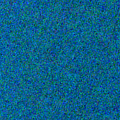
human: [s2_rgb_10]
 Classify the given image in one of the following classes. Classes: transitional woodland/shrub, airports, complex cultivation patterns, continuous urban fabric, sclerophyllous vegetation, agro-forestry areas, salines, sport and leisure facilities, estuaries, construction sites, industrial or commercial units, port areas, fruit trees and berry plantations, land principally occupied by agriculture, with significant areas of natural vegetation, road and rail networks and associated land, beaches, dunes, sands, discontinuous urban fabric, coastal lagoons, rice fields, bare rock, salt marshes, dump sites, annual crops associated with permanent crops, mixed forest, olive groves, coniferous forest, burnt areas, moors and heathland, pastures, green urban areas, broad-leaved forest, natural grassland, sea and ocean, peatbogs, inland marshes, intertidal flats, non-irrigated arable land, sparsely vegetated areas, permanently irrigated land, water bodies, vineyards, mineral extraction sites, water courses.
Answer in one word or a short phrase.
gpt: sea and ocean